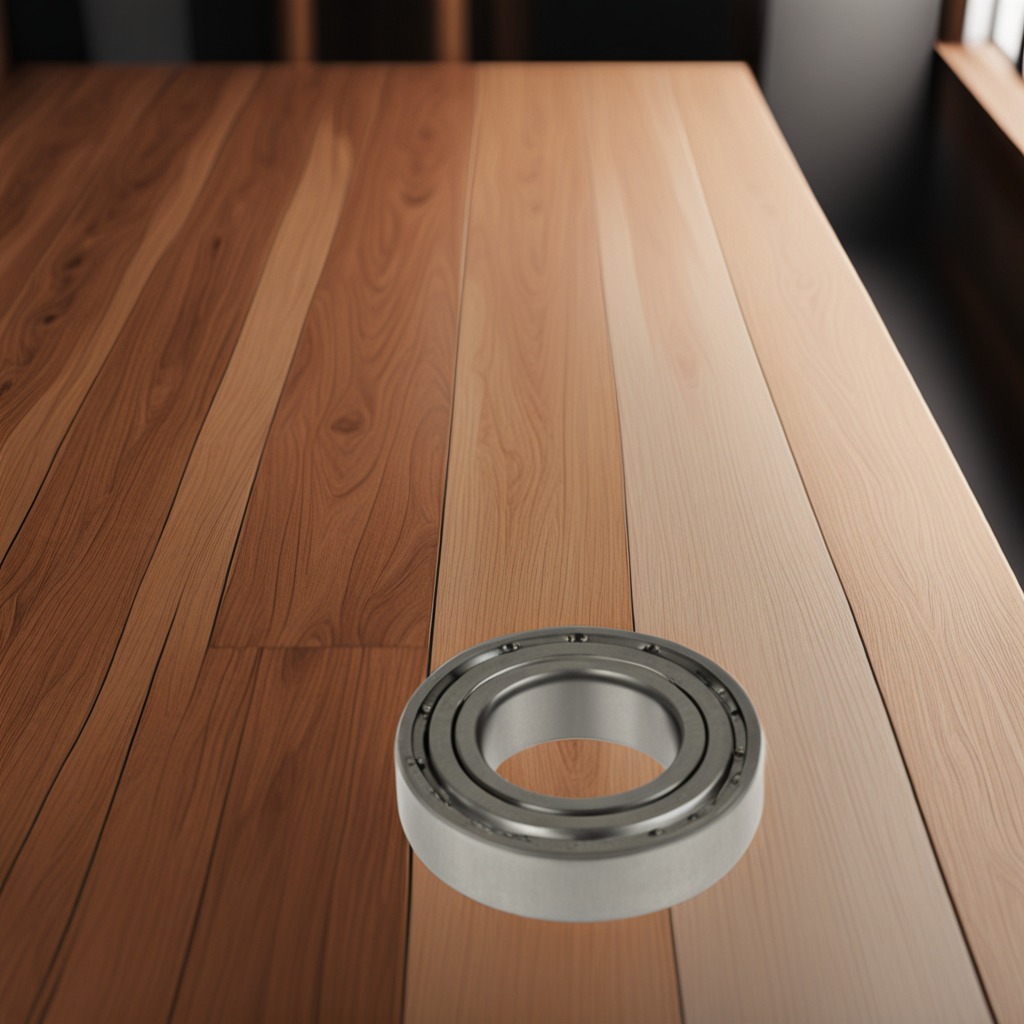
A metal ball bearing is lying on the wooden table in a carpentry studio.